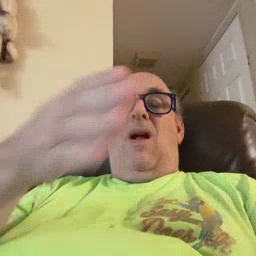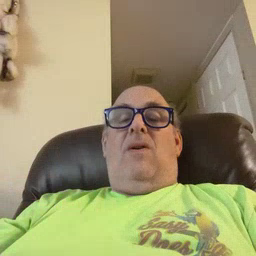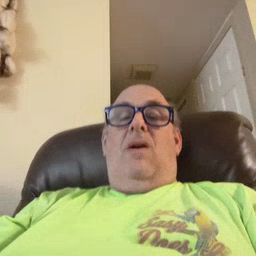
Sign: after